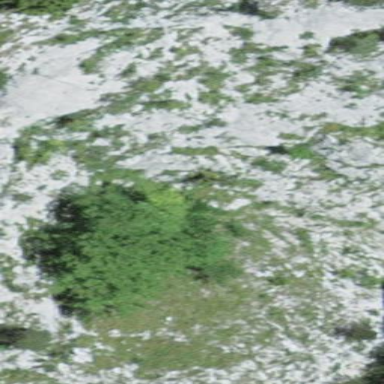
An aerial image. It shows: Forest area.